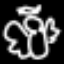
Label: angel